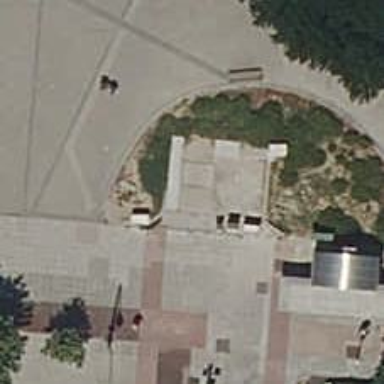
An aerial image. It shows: Subway entrance for railway system.